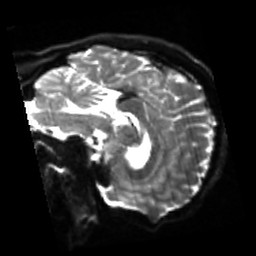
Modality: sbref
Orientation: sagittal
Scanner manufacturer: siemens
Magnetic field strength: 3 T
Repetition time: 4 s
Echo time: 0.0594 s